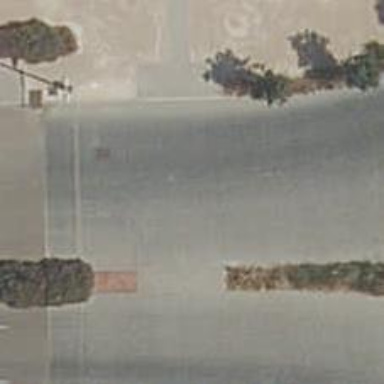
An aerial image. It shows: Uncontrolled crossing with traffic calming table on the road.